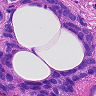
Metastatic tissue present: yes